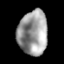
Tissue: lung
Cell type: Endothelial cells
Senescence score: 0.2305
Nuclear area (px): 1274
Mean DAPI intensity: 157.694